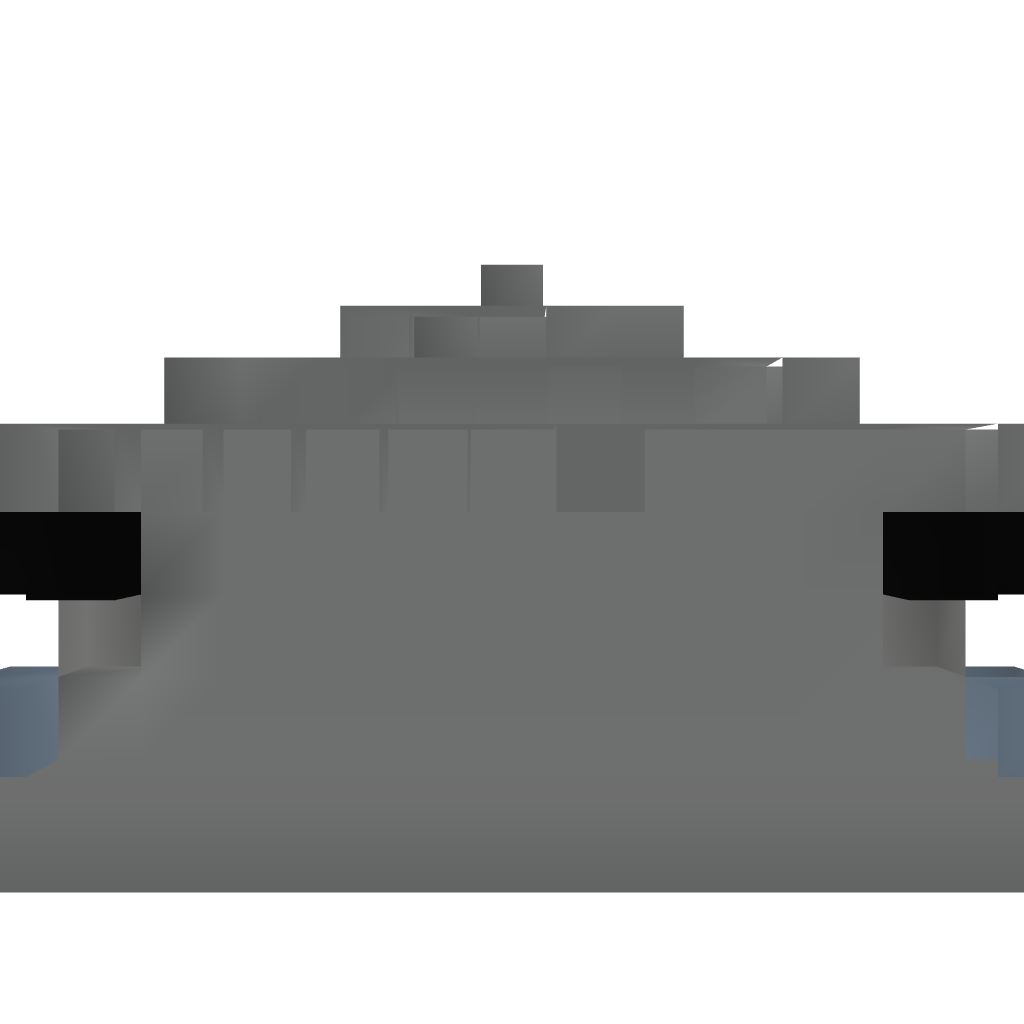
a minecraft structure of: SmallHunt